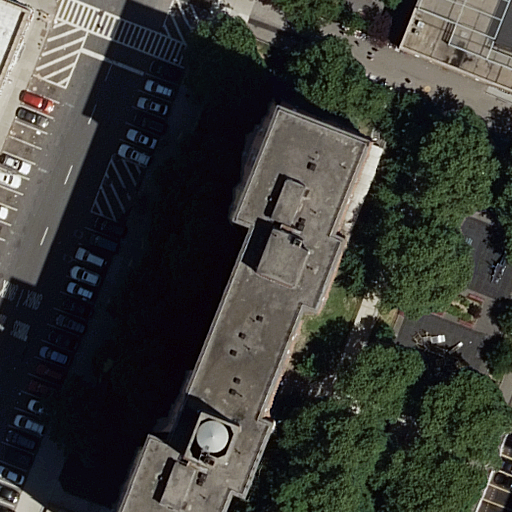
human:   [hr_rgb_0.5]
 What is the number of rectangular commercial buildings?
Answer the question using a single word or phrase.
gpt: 0

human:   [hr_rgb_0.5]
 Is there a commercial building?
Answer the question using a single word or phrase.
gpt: no

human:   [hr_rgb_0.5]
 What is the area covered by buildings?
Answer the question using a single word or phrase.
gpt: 2475m2

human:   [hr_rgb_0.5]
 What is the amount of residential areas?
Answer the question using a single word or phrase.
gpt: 2

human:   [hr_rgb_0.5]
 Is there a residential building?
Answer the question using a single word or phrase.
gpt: yes

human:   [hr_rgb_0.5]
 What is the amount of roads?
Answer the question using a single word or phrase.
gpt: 2

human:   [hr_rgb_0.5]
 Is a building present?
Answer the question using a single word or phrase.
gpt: yes

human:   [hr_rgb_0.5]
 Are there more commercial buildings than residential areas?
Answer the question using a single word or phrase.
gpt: no

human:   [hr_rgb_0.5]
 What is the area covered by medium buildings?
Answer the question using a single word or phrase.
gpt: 0m2

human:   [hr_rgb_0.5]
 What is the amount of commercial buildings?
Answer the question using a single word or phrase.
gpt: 0

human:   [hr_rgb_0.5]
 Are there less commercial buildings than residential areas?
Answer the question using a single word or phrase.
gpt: yes

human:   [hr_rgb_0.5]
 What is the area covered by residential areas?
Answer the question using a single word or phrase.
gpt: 1064m2

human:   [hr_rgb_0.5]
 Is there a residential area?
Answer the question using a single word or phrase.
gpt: yes

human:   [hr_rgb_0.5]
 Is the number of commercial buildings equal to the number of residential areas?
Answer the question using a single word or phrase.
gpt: no

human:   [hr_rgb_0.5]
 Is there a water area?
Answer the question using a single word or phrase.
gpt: no

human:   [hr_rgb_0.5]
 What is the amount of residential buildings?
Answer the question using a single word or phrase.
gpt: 2

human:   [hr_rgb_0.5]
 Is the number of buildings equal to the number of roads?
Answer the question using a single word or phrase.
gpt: no

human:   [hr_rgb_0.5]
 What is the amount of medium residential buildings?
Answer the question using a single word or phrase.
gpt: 0

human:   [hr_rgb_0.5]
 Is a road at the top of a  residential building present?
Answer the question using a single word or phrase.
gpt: yes

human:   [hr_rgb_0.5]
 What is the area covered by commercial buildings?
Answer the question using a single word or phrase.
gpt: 0m2

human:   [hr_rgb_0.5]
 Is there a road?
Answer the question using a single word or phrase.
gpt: yes

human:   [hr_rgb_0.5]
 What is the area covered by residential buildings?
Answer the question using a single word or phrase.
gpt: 1581m2

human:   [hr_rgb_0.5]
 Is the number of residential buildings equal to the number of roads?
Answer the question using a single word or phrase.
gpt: yes

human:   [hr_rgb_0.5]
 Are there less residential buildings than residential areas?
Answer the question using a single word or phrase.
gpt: no

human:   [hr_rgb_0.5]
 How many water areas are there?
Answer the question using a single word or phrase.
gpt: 0

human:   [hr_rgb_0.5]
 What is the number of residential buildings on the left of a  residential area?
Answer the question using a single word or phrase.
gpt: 2

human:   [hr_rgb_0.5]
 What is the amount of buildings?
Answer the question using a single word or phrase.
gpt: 3

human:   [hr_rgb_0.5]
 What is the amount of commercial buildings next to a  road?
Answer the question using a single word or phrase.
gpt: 0

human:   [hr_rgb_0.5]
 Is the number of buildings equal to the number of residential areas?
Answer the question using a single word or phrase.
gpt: no

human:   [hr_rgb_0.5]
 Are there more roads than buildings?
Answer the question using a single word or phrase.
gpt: no

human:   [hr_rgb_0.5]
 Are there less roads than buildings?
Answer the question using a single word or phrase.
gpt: yes

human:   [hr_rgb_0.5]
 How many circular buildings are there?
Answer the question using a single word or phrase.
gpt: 0

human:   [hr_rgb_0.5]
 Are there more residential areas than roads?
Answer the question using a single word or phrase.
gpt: no

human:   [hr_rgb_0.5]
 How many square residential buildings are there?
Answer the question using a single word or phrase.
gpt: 0

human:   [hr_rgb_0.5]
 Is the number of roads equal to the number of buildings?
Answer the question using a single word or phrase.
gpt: no

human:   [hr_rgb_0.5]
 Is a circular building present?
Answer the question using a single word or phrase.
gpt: no

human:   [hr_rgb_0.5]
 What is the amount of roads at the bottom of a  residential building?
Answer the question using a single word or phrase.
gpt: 0

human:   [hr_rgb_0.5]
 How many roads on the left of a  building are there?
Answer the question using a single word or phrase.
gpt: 2

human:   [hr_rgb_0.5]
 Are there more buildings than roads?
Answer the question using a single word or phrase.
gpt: yes

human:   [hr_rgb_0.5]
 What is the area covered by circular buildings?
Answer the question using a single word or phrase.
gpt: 0m2

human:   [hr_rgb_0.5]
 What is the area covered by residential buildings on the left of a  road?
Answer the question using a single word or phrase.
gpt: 43m2

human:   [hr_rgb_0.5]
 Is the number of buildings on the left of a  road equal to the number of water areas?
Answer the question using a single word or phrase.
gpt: no

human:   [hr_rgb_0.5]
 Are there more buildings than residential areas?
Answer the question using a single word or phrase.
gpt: yes

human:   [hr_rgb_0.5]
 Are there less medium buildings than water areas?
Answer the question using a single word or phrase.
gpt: no

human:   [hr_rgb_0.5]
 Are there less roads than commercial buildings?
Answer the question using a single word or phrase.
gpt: no

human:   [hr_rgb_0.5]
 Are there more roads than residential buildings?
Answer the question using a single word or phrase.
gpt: no

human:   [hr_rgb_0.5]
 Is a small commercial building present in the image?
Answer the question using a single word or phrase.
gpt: no

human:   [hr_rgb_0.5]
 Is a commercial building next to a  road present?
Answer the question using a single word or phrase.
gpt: no

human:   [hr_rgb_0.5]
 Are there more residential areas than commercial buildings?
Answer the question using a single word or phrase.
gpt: yes

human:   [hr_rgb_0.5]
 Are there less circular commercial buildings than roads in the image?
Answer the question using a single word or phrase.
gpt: yes

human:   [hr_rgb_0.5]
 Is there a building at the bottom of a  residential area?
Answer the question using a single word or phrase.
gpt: yes

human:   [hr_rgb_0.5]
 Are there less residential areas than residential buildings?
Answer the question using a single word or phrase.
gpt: no

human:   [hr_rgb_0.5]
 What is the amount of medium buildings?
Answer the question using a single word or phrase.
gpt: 0

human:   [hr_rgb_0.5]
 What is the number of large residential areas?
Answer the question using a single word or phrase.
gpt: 1

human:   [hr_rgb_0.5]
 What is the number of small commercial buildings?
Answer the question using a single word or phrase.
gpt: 0

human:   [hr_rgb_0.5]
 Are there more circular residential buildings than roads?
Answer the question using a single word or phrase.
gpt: no

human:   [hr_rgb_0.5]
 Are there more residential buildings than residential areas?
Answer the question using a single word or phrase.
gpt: no

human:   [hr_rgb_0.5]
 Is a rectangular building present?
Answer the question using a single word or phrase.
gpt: yes

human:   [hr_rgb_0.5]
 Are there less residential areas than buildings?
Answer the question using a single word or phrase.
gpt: yes

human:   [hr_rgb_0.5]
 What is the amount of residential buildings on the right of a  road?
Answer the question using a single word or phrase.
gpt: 1

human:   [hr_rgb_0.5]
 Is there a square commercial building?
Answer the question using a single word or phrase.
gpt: no

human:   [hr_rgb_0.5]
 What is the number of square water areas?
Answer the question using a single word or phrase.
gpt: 0

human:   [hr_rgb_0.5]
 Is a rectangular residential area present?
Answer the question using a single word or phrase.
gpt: yes

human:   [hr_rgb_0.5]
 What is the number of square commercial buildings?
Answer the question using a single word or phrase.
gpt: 0